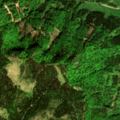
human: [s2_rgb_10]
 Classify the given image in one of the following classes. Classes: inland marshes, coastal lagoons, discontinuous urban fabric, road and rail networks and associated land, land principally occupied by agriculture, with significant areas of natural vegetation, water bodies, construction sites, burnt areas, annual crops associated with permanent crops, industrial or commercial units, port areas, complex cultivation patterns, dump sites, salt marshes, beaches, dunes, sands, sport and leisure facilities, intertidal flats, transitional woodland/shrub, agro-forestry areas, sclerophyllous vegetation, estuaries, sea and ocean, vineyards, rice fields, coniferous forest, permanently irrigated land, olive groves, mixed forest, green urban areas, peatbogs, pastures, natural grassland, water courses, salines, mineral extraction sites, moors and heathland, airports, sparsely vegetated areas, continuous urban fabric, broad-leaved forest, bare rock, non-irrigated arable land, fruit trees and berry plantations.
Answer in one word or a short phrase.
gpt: discontinuous urban fabric, pastures, broad-leaved forest, coniferous forest, mixed forest, natural grassland